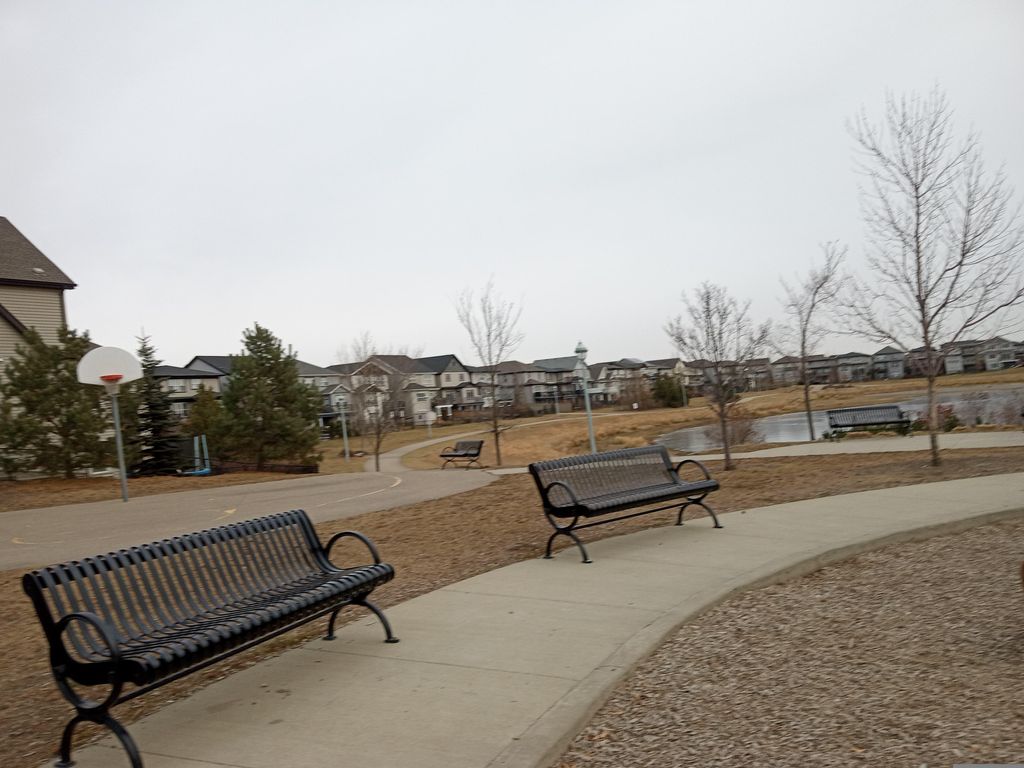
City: edmonton